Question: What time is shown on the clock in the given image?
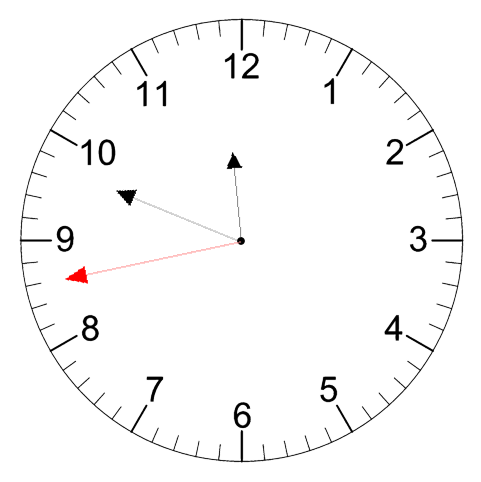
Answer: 11:48:43